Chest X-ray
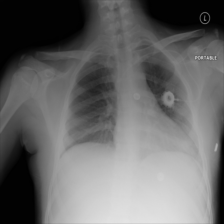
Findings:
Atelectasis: negative
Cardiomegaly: negative
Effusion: negative
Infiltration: negative
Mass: negative
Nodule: negative
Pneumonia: negative
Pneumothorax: negative
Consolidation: negative
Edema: negative
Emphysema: negative
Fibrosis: negative
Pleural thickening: negative
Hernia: negative